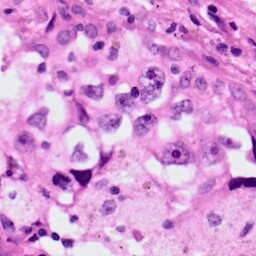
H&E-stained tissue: Lung